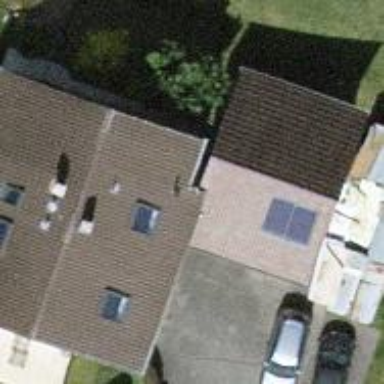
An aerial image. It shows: Detached building.